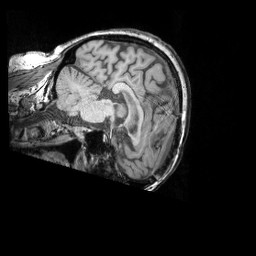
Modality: T1w
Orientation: sagittal
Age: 74
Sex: female
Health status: ill
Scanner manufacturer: siemens
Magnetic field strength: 3 T
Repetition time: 1.75 s
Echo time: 0.00418 s